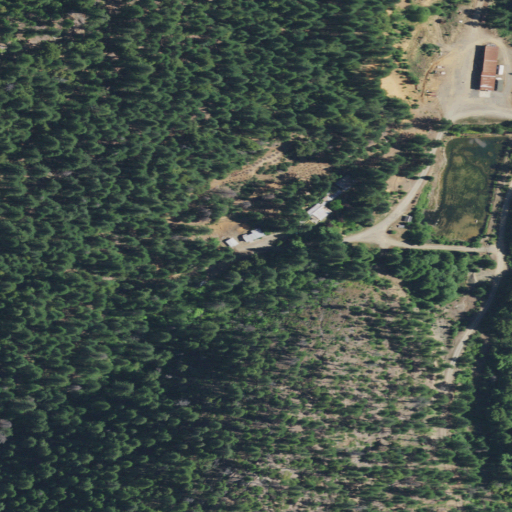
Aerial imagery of valley in California named Counts Gulch containing evergreen forest, shrub, open development, grassland, low intensity development, and medium intensity development